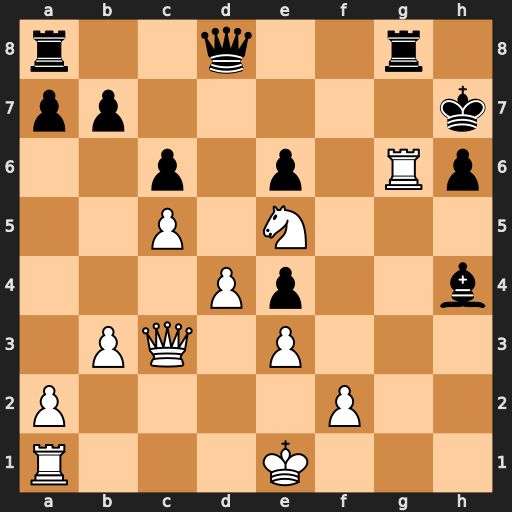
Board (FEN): r2q2r1/pp5k/2p1p1Rp/2P1N3/3Pp2b/1PQ1P3/P4P2/R3K3
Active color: w
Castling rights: Q
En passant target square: -
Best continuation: Rxh6+ Kxh6 Nf7+ Kh5 Nxd8